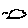
Label: cloud